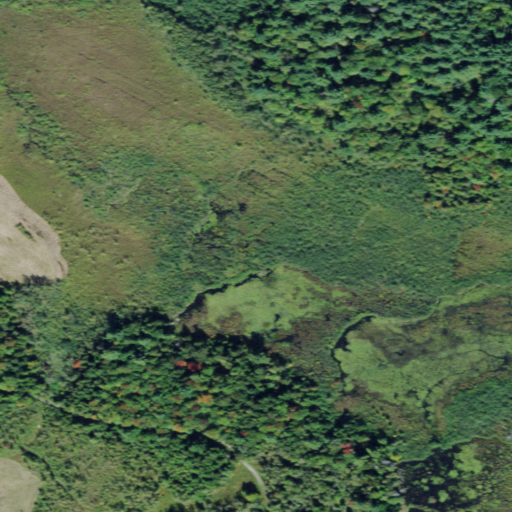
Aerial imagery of plain(s) in New York named Beaver Meadow containing woody wetlands, deciduous forest, evergreen forest, mixed forest, and herbaceous wetlands